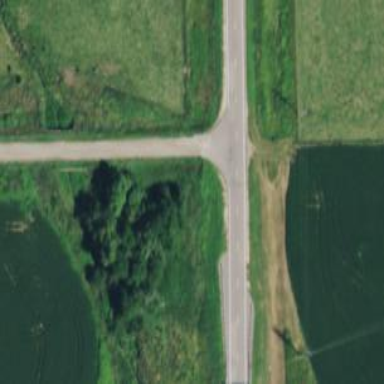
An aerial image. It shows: Stop road.